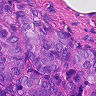
Metastatic tissue present: yes